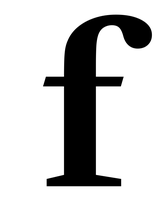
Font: LibreCaslonText_Bold